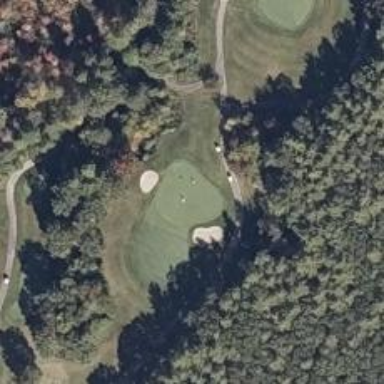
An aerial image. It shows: View of golf hole.